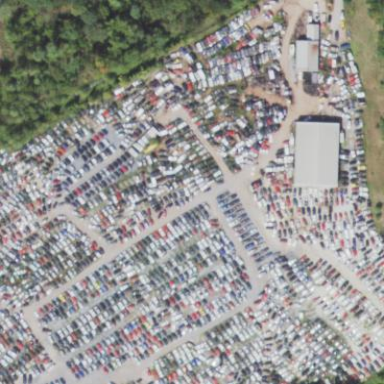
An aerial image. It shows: Industrial area designated as scrap yard.